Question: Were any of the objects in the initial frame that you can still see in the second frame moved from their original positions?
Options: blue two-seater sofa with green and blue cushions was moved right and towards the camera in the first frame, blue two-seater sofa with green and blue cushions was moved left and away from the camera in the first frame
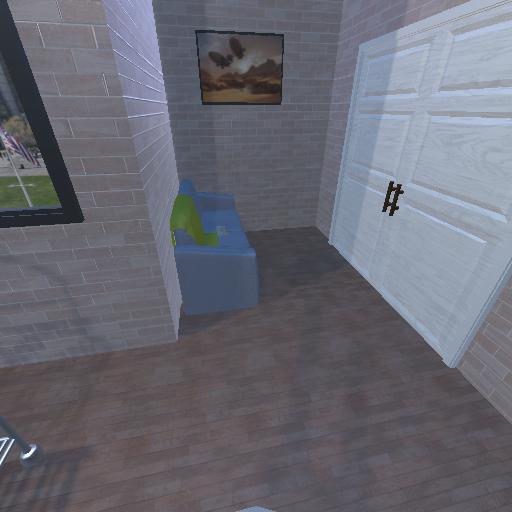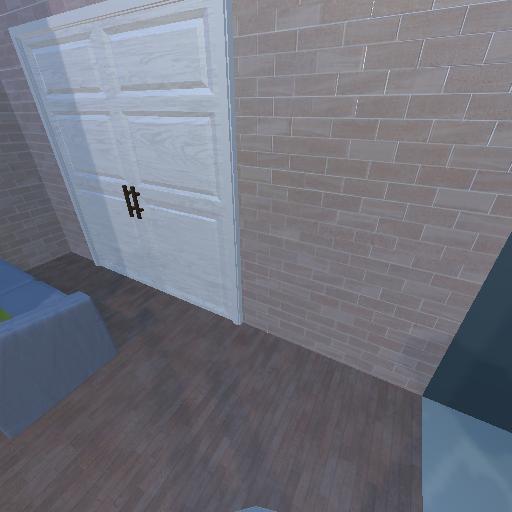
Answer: blue two-seater sofa with green and blue cushions was moved right and towards the camera in the first frame